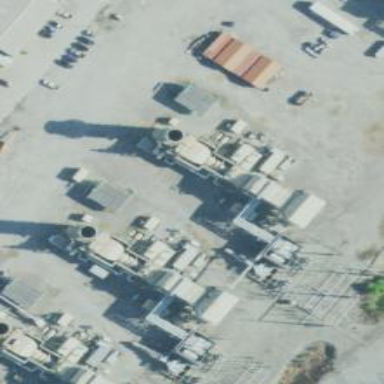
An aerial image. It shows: Gas turbine generator.